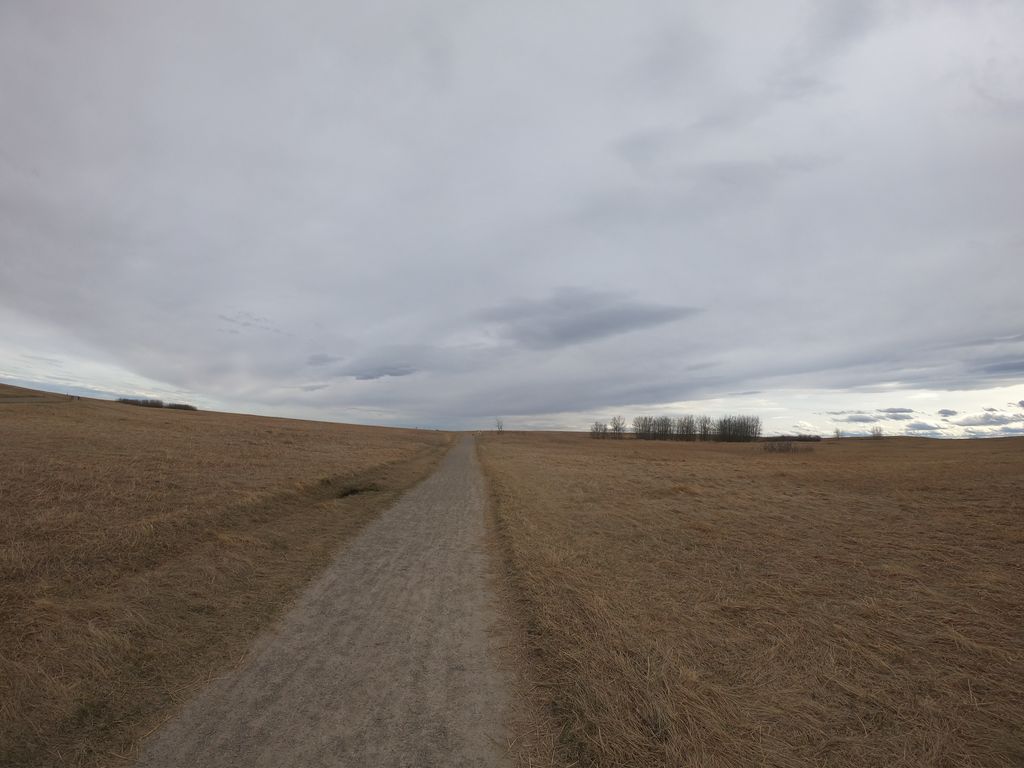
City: calgary